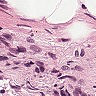
Metastatic tissue present: no